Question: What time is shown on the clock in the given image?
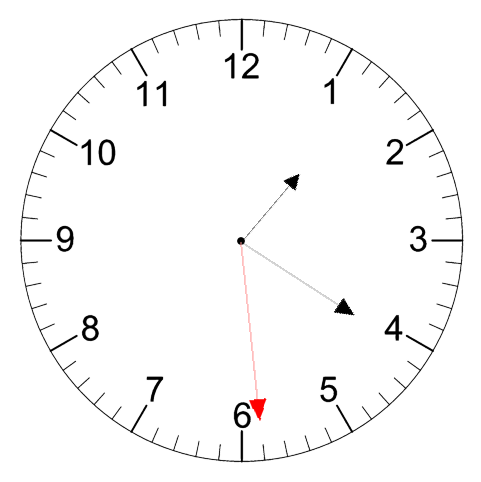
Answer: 01:20:29